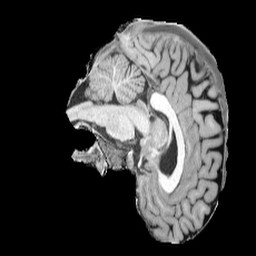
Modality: UNIT1
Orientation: sagittal